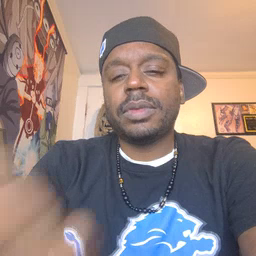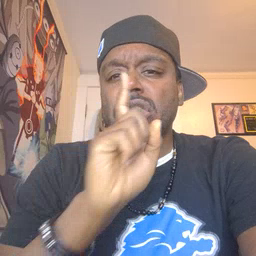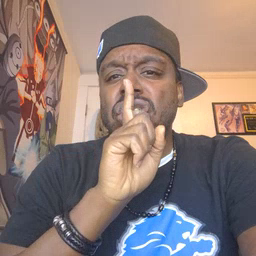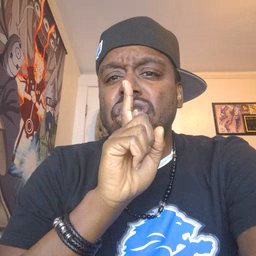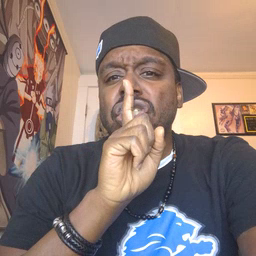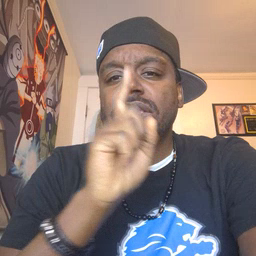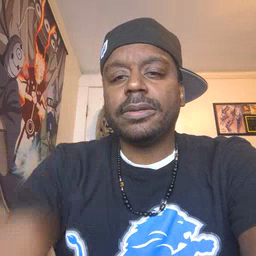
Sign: shhh